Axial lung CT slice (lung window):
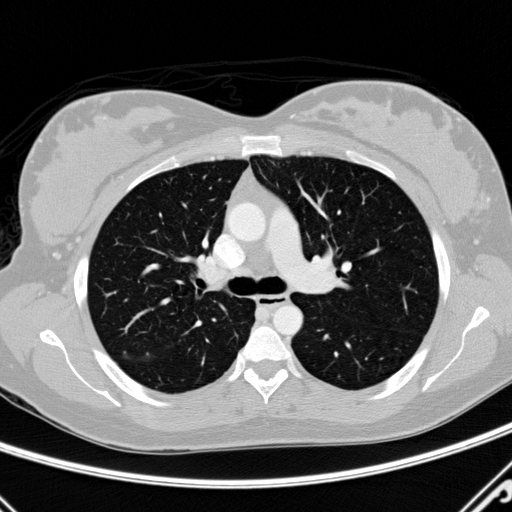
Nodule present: yes
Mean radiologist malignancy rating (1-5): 3